Question: Right now I'm manually writing song file names into a String array, then sending the strings to 'InputStream is = this.getClass().getResourceAsStream(filename);' to play the song.
I would rather loop through all the song names in my resources folder and load them into the array so that each time I add a song, I don't need to manually type it into the array.
All of my songs are located in 'resources' folder:

Is there a java method or something to grab these names?
The files need to work when I export as '.jar'.
I thought I could use something like this?
'InputStream is = this.getClass().getClassLoader().getResourceAsStream("resources/");'
Is there a 'listFiles()' or something for that?
Thanks
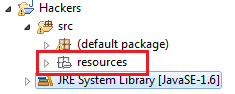
Answer: No, because the classpath is dynamic in Java. Any additional Jar could contribute to a package, a classloader can be as dynamic as imaginable and could even dynamically create classes or resources on demand.
If you have a specific JAR file and you know the path within that JAR file then you could simply treat that file as archive and access it via 'java.util.jar.JarFile' which lets you list all entries in the file.
'''
JarFile jar = new JarFile("res.jar");
Enumeration<JarEntry> entries = jar.entries();
while (entries.hasMoreElements()) {
JarEntry entry = entries.nextElement();
System.out.println(entry.getName());
}
'''
If you want to do this without knowing the JAR filename and path (e.g. by a class within the JAR itself) you need to get the filename dynamically as Evgeniy suggested; just use your own class name (including package; your screenshot looks like you are in default package, which is a bad idea).